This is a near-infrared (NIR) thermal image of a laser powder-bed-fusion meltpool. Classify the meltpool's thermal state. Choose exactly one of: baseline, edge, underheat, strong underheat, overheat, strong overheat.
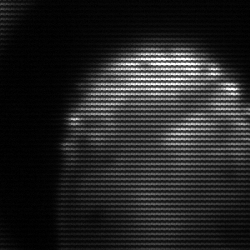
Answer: edge